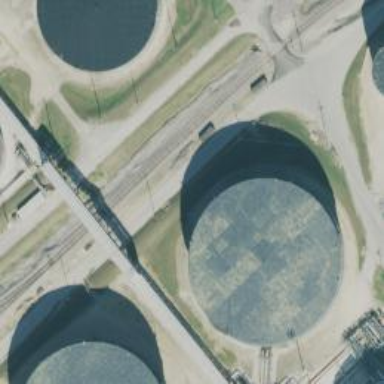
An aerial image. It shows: Storage tank building.